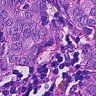
Metastatic tissue present: yes